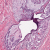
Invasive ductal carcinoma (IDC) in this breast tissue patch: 1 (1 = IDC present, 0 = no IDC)